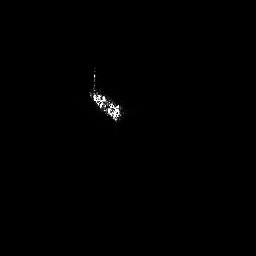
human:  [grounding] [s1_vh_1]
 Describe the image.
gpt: In the satellite image, there is  <ref>1 large ship </ref> <box>[[31, 27, 47, 47, 0]]</box> located at center.